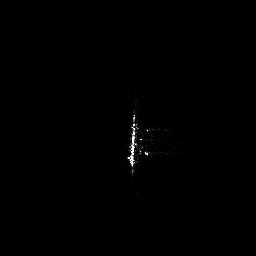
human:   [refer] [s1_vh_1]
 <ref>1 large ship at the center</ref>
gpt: <box>[[48, 42, 64, 68, 0]]</box>